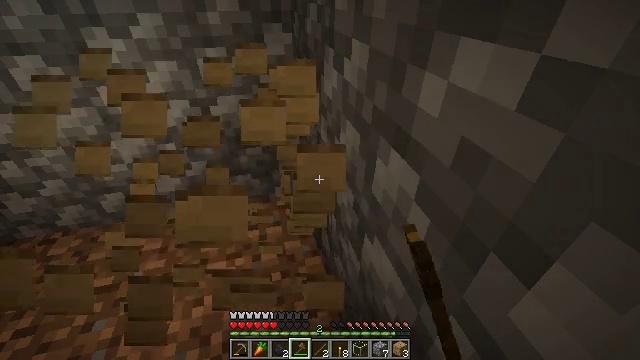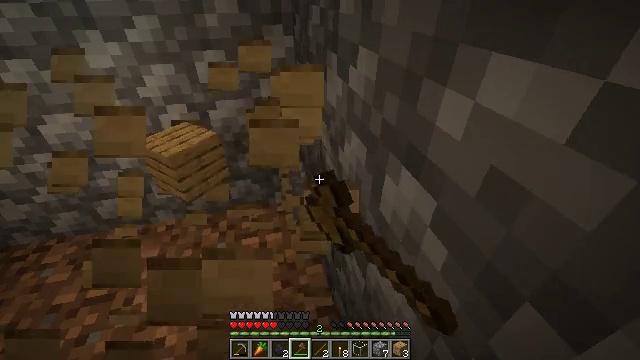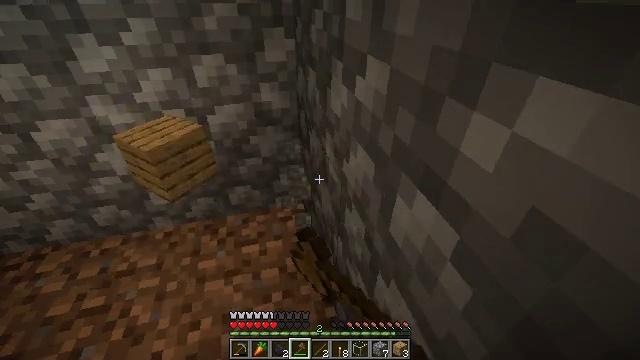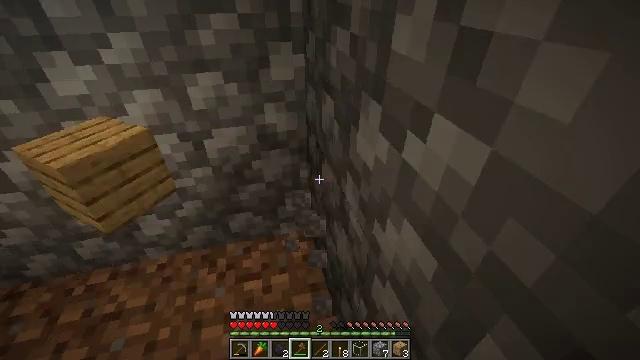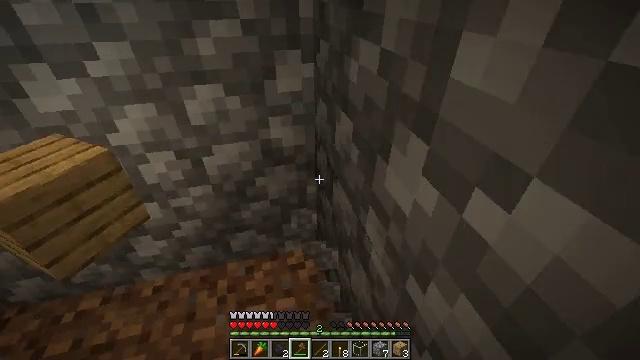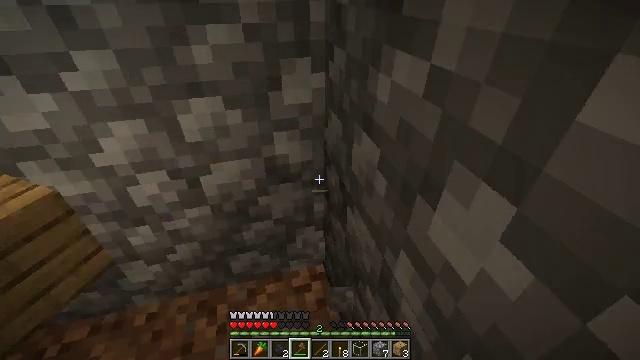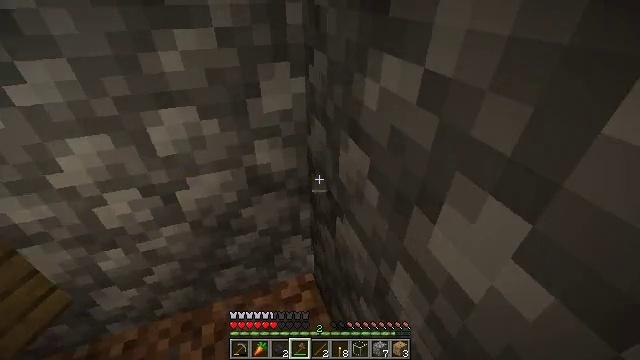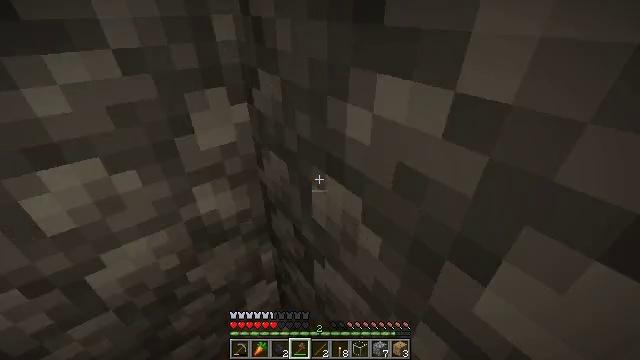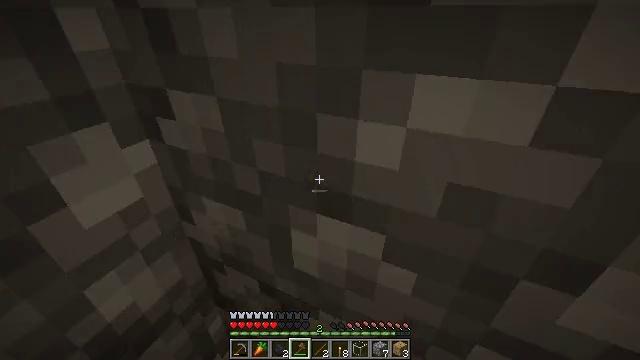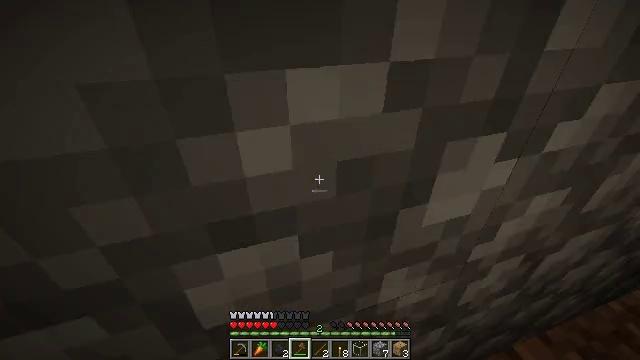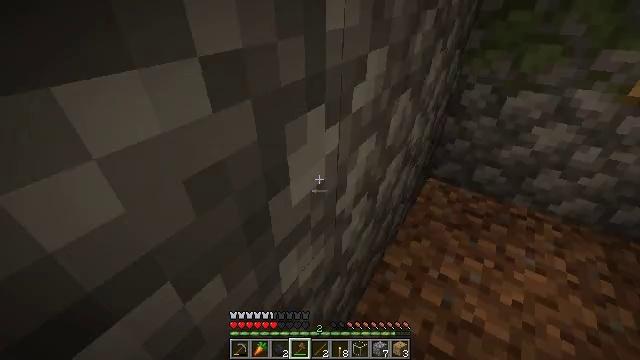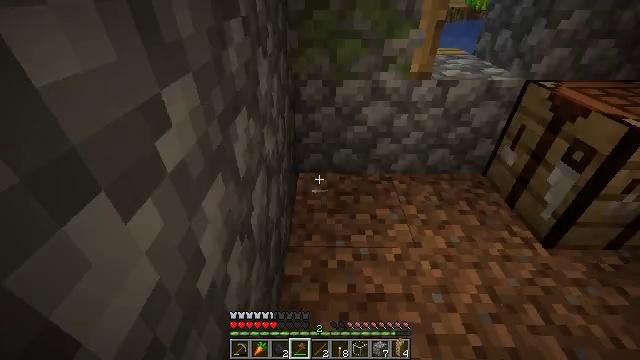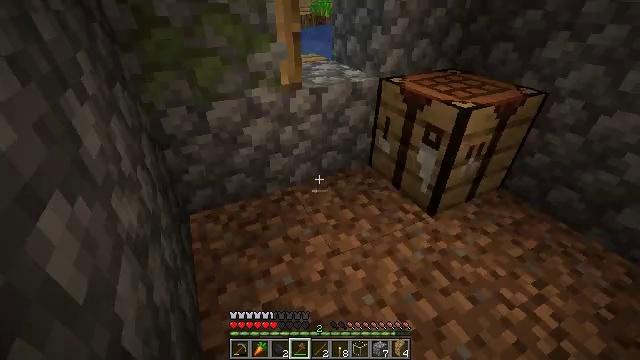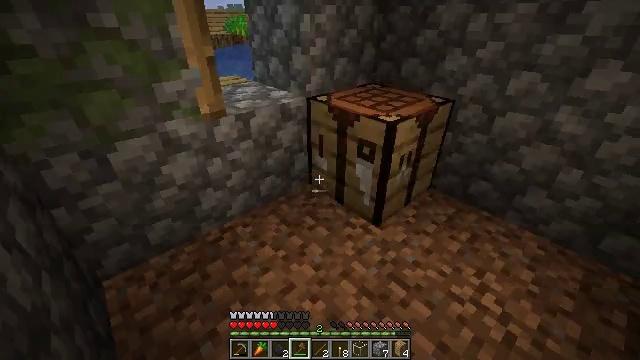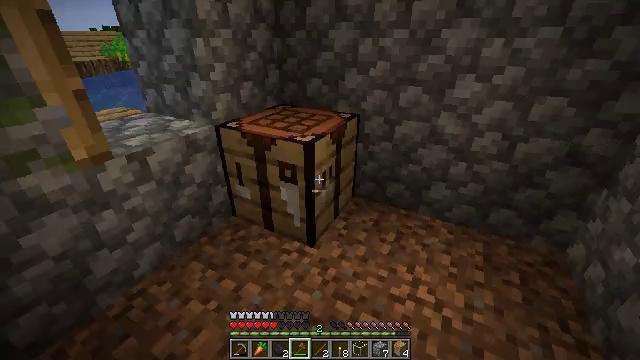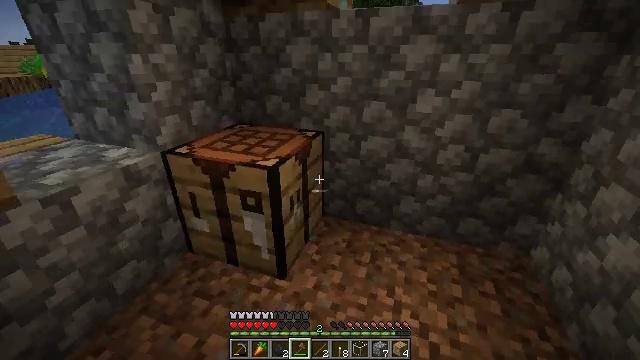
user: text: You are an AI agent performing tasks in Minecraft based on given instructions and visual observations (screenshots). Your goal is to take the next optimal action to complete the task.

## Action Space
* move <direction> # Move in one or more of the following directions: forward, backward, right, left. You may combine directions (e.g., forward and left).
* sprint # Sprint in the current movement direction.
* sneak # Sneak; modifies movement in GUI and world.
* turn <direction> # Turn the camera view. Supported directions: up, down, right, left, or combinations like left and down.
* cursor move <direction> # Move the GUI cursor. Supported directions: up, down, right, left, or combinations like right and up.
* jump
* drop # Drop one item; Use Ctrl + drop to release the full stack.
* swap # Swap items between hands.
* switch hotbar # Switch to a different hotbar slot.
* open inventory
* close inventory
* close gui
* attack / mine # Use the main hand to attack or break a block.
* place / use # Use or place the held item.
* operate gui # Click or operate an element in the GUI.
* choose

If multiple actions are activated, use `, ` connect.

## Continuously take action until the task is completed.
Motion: motion action
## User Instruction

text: Gather some oak planks.
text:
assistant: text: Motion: move forward, attack / mine
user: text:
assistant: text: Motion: move forward, attack / mine
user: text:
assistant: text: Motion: move forward, attack / mine
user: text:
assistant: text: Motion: move forward, attack / mine
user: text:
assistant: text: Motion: move forward
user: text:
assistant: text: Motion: move forward, turn right
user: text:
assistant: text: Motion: move forward, turn right and up
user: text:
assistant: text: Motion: move forward, turn right
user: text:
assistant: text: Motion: move forward, turn right and down
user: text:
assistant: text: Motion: move forward, turn right and down
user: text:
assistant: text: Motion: move forward, turn right
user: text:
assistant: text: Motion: move forward, turn right and up
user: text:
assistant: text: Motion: move forward, turn right and up
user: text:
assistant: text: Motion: move forward, turn right and up
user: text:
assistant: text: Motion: move forward, turn right and up
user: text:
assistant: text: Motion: move forward
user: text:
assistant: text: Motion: move forward, turn left
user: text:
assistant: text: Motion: move forward, turn left
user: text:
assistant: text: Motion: move forward, turn left
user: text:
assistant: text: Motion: move forward, turn left
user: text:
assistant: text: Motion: move forward, turn left
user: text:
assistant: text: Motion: move forward, turn left
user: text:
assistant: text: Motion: move forward, turn left
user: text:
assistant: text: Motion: move forward, turn right
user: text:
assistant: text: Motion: move forward, turn right and up
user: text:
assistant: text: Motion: move forward, turn right and up, jump
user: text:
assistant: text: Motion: move forward, turn right, jump
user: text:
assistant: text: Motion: move forward, turn right, jump
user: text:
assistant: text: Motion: move forward, jump
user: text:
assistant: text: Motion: move forward, turn left, jump